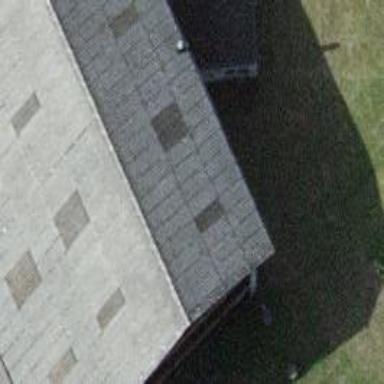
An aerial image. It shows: Maintenance depot building.